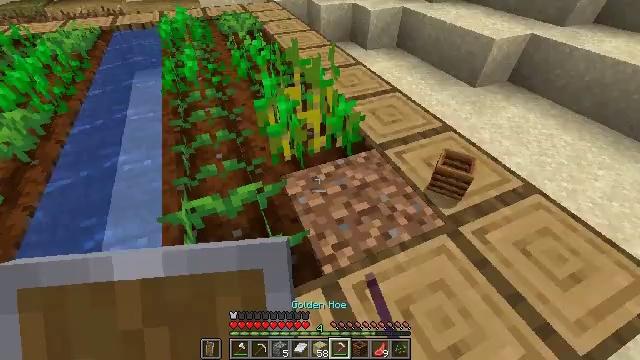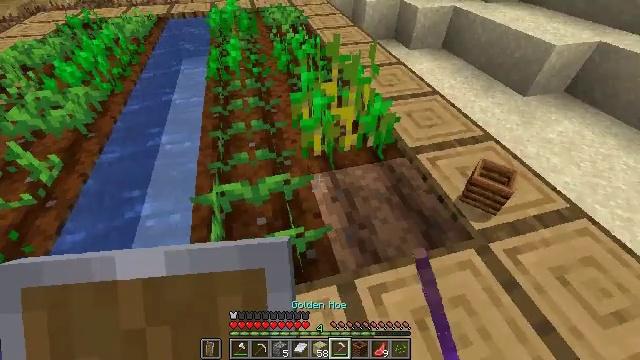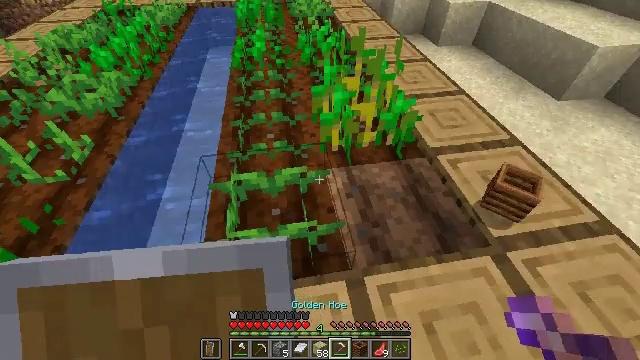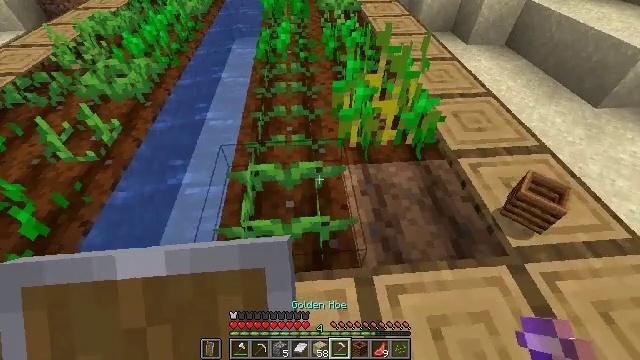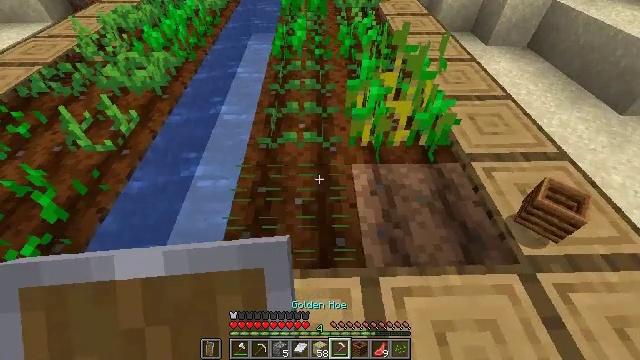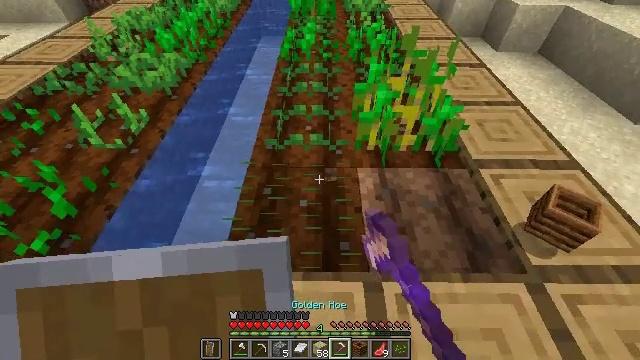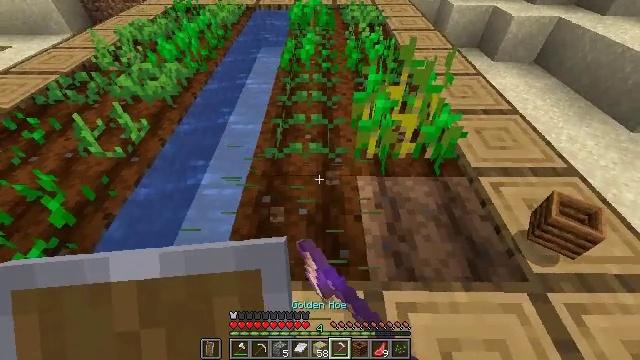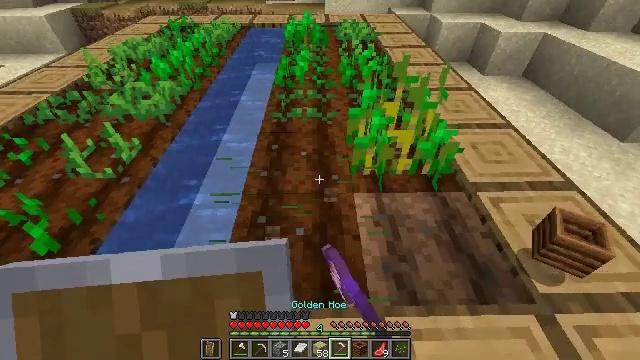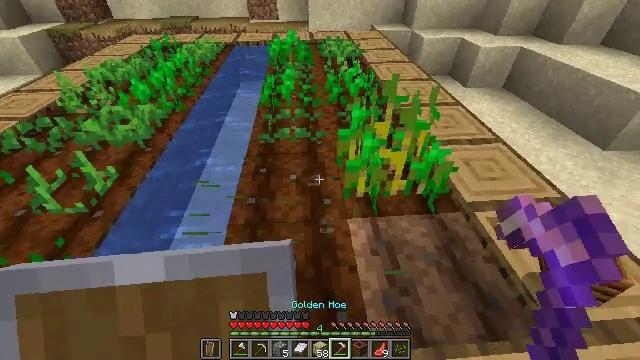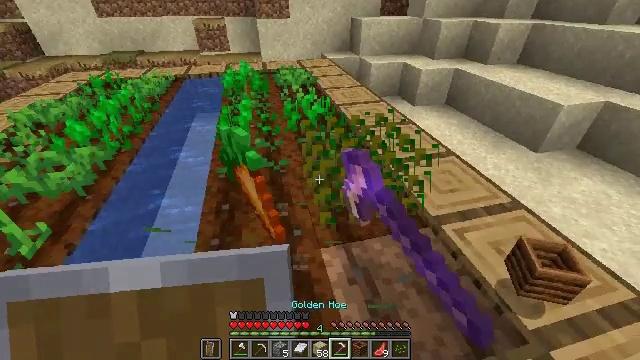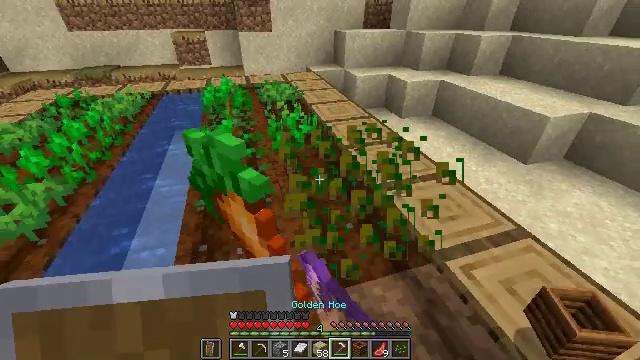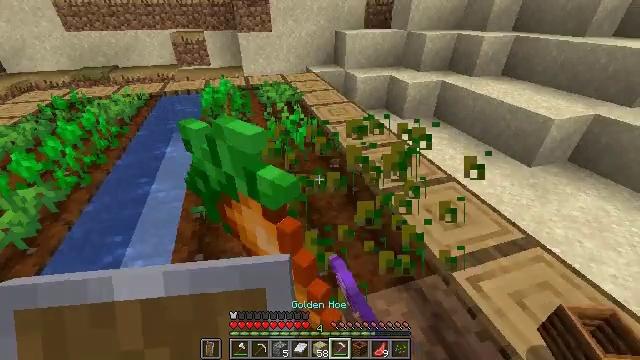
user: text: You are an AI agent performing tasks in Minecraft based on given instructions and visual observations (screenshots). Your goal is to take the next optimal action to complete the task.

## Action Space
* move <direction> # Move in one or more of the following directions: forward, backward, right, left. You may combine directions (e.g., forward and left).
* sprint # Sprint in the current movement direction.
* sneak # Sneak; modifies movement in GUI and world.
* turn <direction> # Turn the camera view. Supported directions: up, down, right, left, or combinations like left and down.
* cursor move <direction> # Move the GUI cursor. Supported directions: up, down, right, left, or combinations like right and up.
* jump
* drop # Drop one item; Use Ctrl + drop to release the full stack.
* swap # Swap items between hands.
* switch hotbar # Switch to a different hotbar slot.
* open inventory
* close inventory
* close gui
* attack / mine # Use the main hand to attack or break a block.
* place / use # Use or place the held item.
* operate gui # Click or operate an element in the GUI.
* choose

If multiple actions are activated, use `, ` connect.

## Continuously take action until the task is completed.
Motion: motion action
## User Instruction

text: Gather carrots from the field.
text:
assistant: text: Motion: turn left
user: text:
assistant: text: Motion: turn left and down
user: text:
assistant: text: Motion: turn left and down
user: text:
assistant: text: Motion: turn left, attack / mine
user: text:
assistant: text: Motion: turn left, attack / mine
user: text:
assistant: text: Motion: turn up, attack / mine
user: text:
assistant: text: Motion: move forward, turn right and up, attack / mine
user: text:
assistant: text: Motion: move forward, turn right and up, attack / mine
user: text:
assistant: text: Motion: move forward, turn right and up, attack / mine
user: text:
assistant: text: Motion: move forward, turn right and up, attack / mine
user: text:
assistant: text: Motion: attack / mine
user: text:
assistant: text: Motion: attack / mine